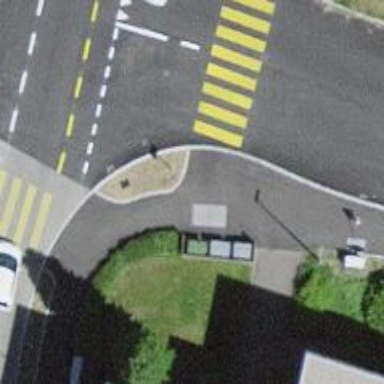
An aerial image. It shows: Sidewalk along the footway.